Question: I am using the mplot3d example which uses PolyCollection for stacking XY-plots, <URL>
However, I am seeing some strange line artefacts in the plots.
- -
The following script produces this plot,

'''
from mpl_toolkits.mplot3d import Axes3D
from matplotlib.collections import PolyCollection
from matplotlib.colors import colorConverter
import matplotlib.pyplot as plt
import numpy as np
zs = []
fig = plt.figure()
ax = fig.gca(projection='3d')
verts = []
# XY data (i.e. "normal line plots")
count = 4
for i in range(count):
xs, ys = [800.0, 900.0, 1000.0, 1100.], [0., 1., 1., 0.]
verts.append(list(zip(xs, ys)))
# Z position (i.e. depth at which the XY plot is drawn)
zs = [0,1,2,3]
colours = plt.cm.Blues(np.linspace(0.2, 0.8, len(zs)))
poly = PolyCollection(verts, facecolors = colours )
ax.add_collection3d(poly, zs=zs, zdir='y')
ax.set_xlabel('X')
ax.set_xlim3d(800,1150)
ax.set_ylabel('Y')
ax.set_ylim3d(0, 4)
ax.set_zlabel('Z')
ax.set_zlim3d(0, 1)
plt.show()
'''
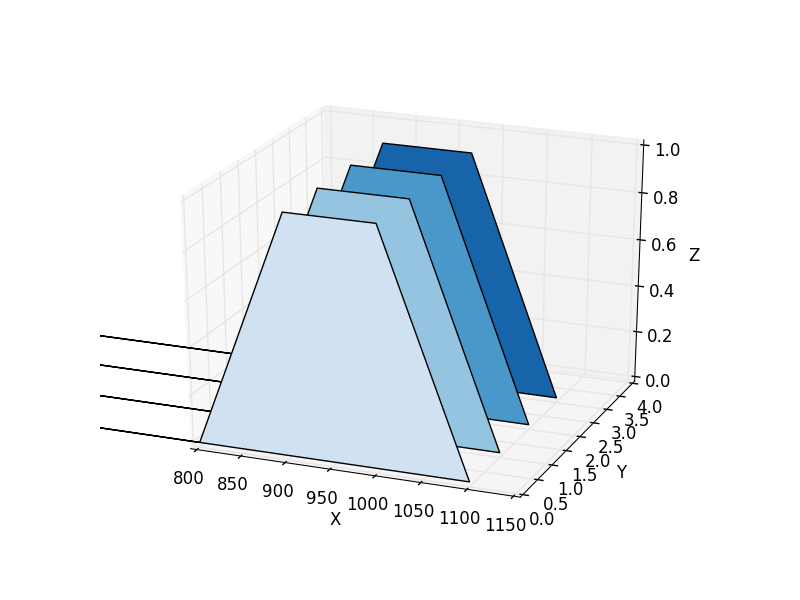
Answer: If you still have the this is problem, try to manually alter the respective Path objects. You should modify the code of the very last vertex to STOP (code 0):
'''
from mpl_toolkits.mplot3d import Axes3D
from matplotlib.collections import PolyCollection
from matplotlib.colors import colorConverter
import matplotlib.pyplot as plt
import numpy as np
zs = []
fig = plt.figure()
ax = fig.gca(projection='3d')
verts = []
# XY data (i.e. "normal line plots")
count = 4
for i in range(count):
xs, ys = [800.0, 900.0, 1000.0, 1100.], [0., 1., 1., 0.]
verts.append(list(zip(xs, ys)))
# Z position (i.e. depth at which the XY plot is drawn)
zs = [0,1,2,3]
colours = plt.cm.Blues(np.linspace(0.2, 0.8, len(zs)))
poly = PolyCollection(verts, facecolors = colours )
for path in poly.get_paths() : # There is the fix :
path.codes[-1] = 0 # we have to manually switch the last point in a path to STOP (code = 0)
ax.add_collection3d(poly, zs=zs, zdir='y')
ax.set_xlabel('X')
ax.set_xlim3d(800,1150)
ax.set_ylabel('Y')
ax.set_ylim3d(0, 4)
ax.set_zlabel('Z')
ax.set_zlim3d(0, 1)
plt.show()
'''
... and here is the result: